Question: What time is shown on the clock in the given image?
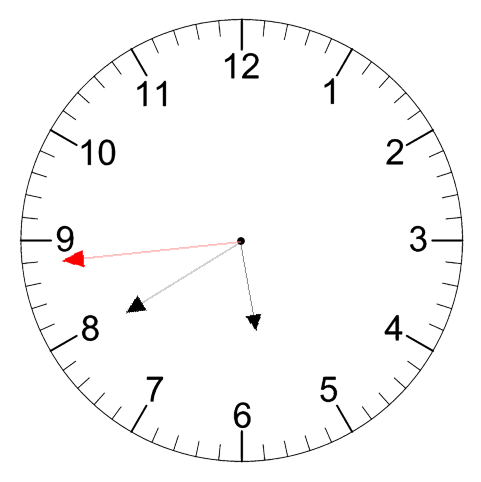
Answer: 05:39:44